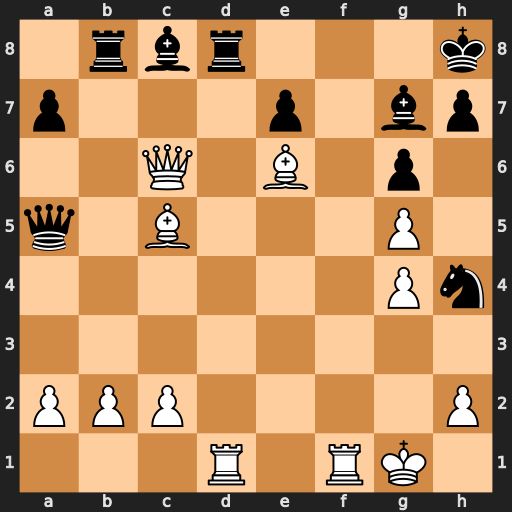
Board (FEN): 1rbr3k/p3p1bp/2Q1B1p1/q1B3P1/6Pn/8/PPP4P/3R1RK1
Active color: w
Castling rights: -
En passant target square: -
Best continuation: b4 Bb7 Qxb7 Rxb7 bxa5